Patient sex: F
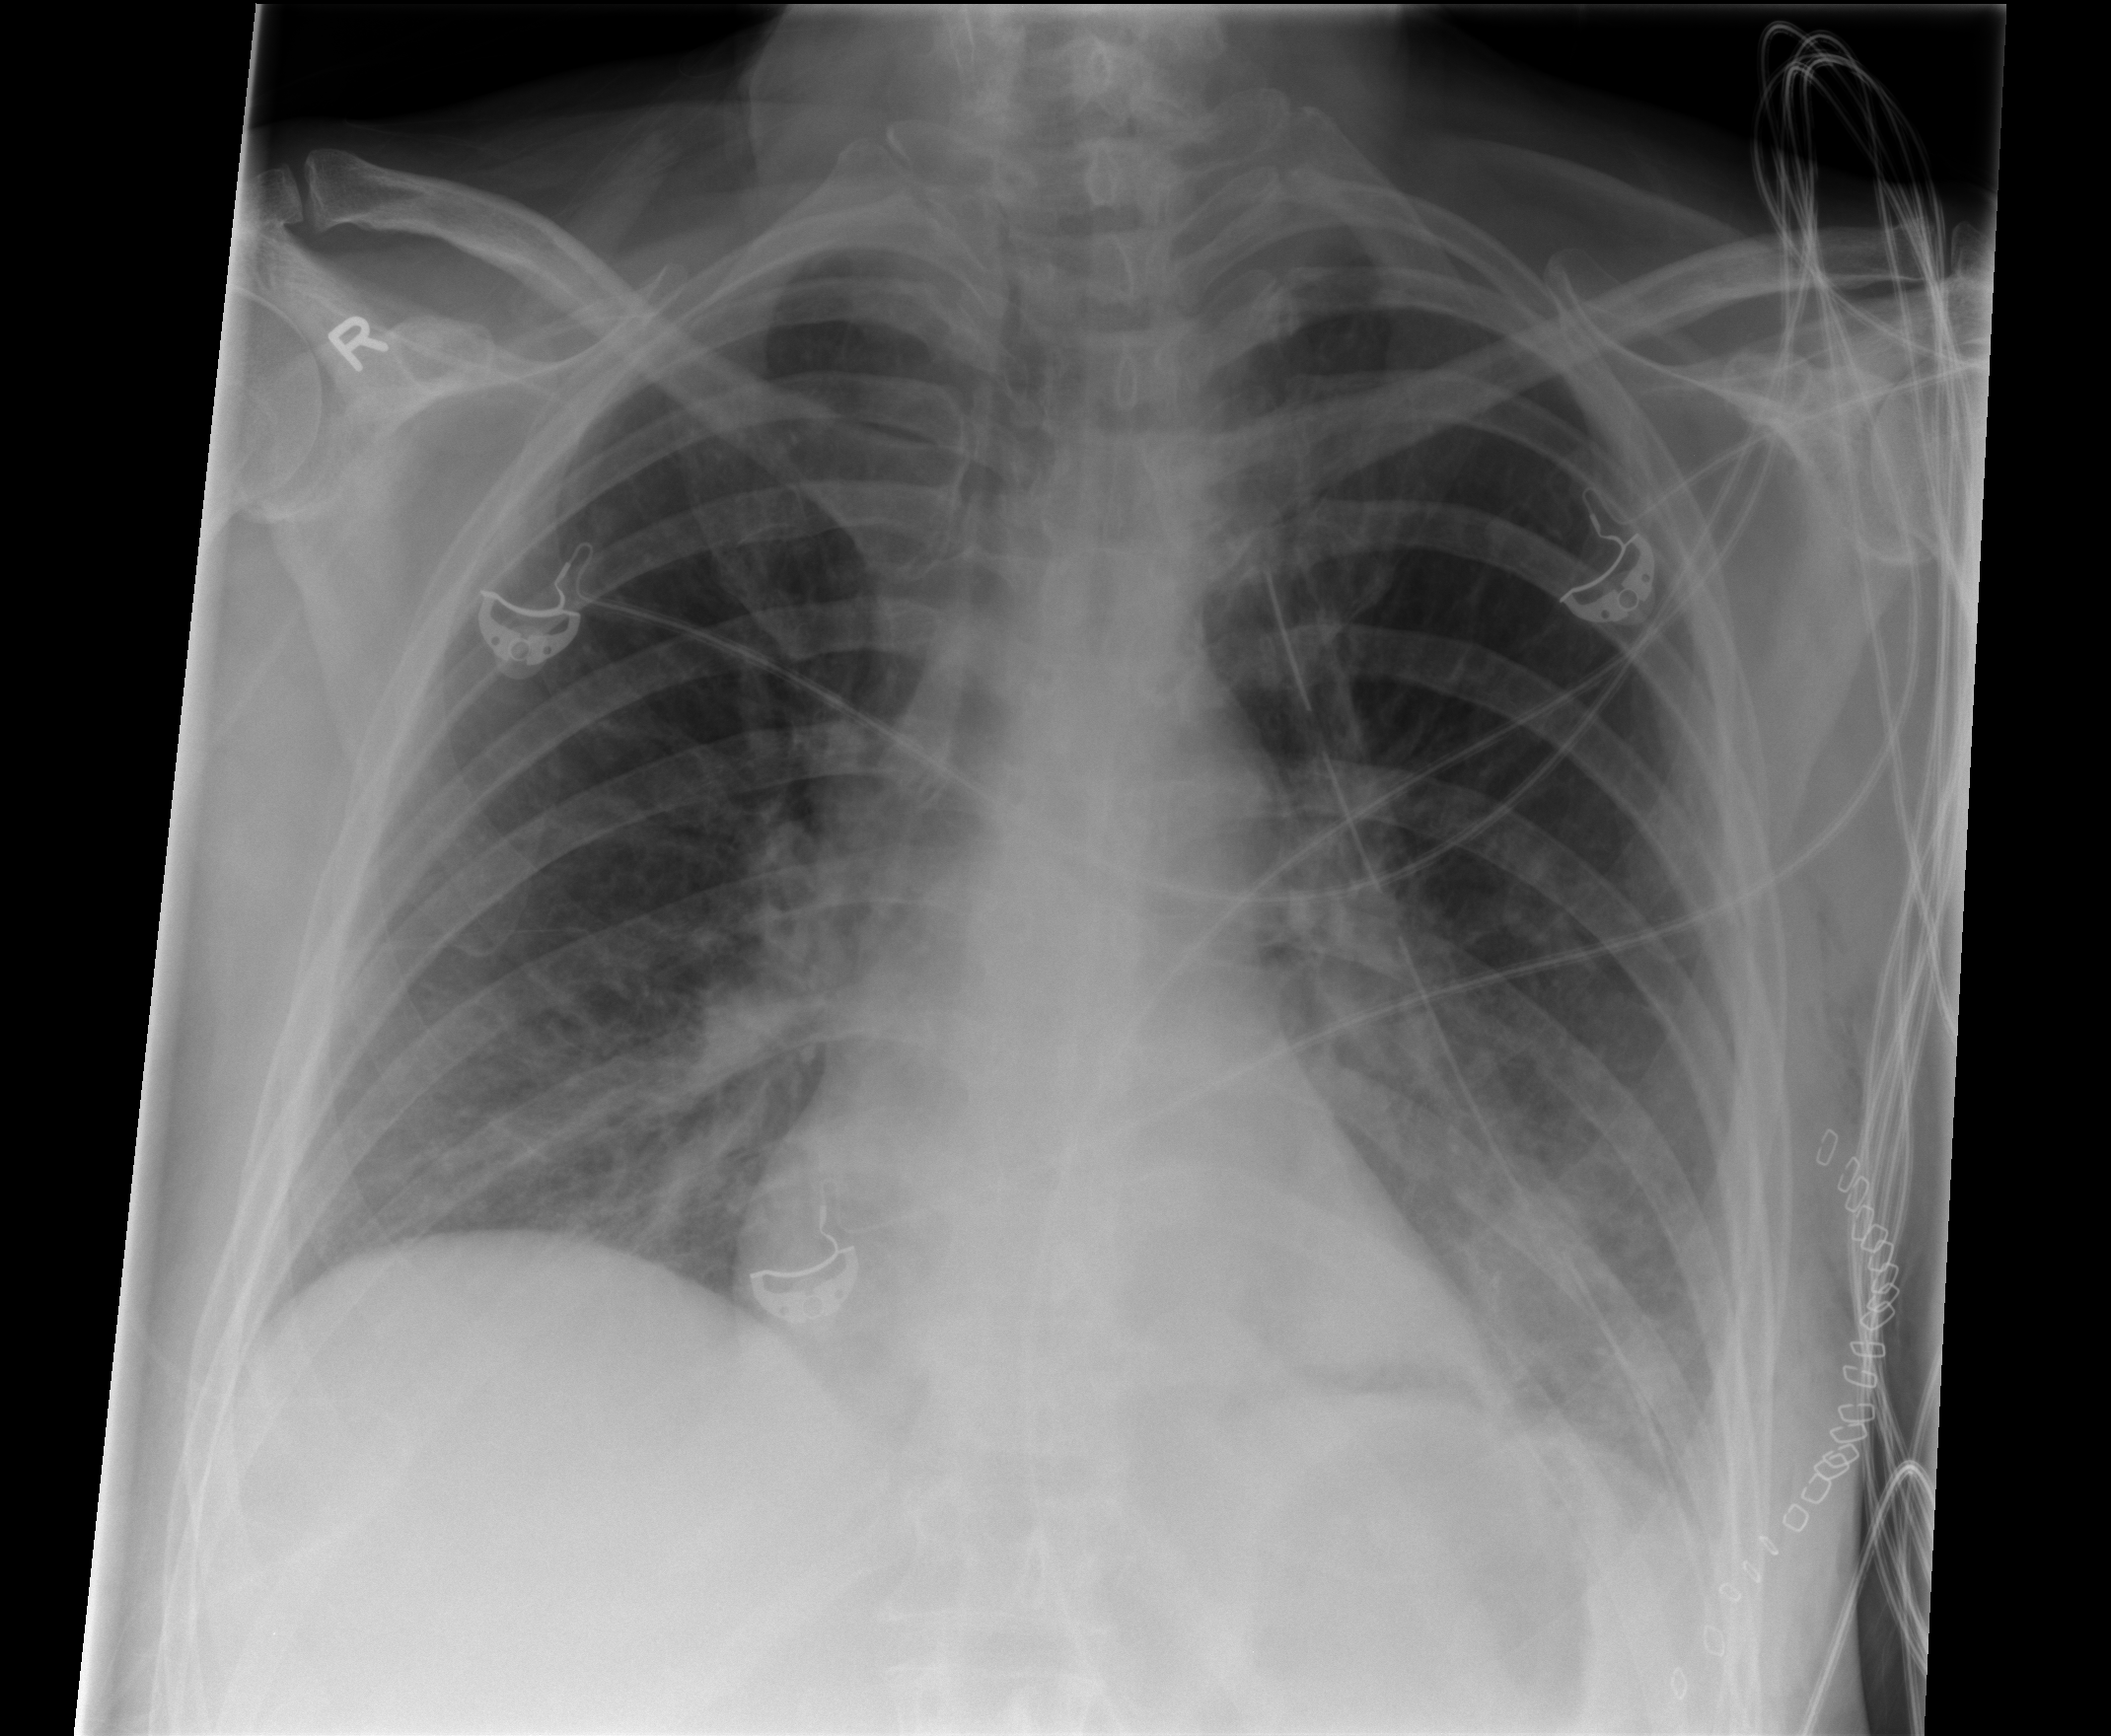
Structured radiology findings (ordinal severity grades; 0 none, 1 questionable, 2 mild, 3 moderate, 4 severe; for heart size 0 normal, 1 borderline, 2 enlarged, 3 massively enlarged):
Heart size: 0
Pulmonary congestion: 2
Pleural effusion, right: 0
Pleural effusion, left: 0
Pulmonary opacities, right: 0
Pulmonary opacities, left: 1
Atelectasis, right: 0
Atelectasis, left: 2